Question: asp.net using the hyperlink
'''
<asp:HyperLink ID="HyperLink4" NavigateUrl="~/Diary_Documents/Details.aspx" runat="server" Text="Images"></asp:HyperLink>
'''
to bring the user to the details page inside the Diary_Documents folder.
Iv copied the entire Diary_Documents folder to include list, insert, edit and details both aspx and cs.
Pasted it into the customPages folder renamed it 'Diary_Documents2' then changed the hyperlink to
'''
<asp:HyperLink ID="HyperLink4" NavigateUrl="~/Diary_Documents2/Details.aspx" runat="server" Text="Images"></asp:HyperLink>
'''
but the page cant be found...what am i doing wrong?
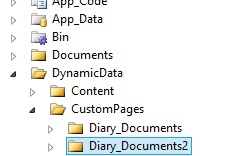
Answer: Looking at the directory structure, unless I'm very much mistaken, the link should either be-
'''
<asp:HyperLink NavigateUrl="~/DynamicData/CustomPages/Diary_Documents/Details.aspx" runat="server" Text="Images"></asp:HyperLink>
'''
or
'''
<asp:HyperLink NavigateUrl="~/DynamicData/CustomPages/Diary_Documents2/Details.aspx" runat="server" Text="Images"></asp:HyperLink>
'''
The tilda (~) makes it a relative path from the . Therefore you need to add "DynamicData/CustomPages" to complete the path.
As you don't give the location of the page the link is contained in, I can't show you what the purely HTML relative link would be, but if the page were in "CustomPages" as an example, it would be this-
'''
<asp:HyperLink NavigateUrl="Diary_Documents/Details.aspx" runat="server" Text="Images"></asp:HyperLink>
'''